Question: I'm trying to create a servlet which loads "FirstJSP.jsp" in WEB-INF/jsp/FirstJSP.jsp
I'm having a problem with my web.xml file. I've looked through dozens of forum posts both on SO and elsewhere, yet none of them work.
Here's my current revision
'''
<?xml version="1.0" encoding="UTF-8"?>
<web-app xmlns:xsi="http://www.w3.org/2001/XMLSchema-instance" xmlns="http://java.sun.com/xml/ns/javaee" xmlns:web="http://java.sun.com/xml/ns/javaee/web-app_2_5.xsd" xsi:schemaLocation="http://java.sun.com/xml/ns/javaee http://java.sun.com/xml/ns/javaee/web-app_2_5.xsd" id="WebApp_ID" version="2.5">
<servlet>
<servlet-name>Queue</servlet-name>
<jsp-file>/jsp/FirstJSP.jsp</jsp-file>
</servlet>
<servlet-mapping>
<servlet-name>Queue</servlet-name>
<url-pattern>/FirstJSP.jsp</url-pattern>
</servlet-mapping>
'''
And here is a screenshot to show the file hierarchy. I think I've tried about every method possible, so there must be something very simple I am missing :) Thank you.

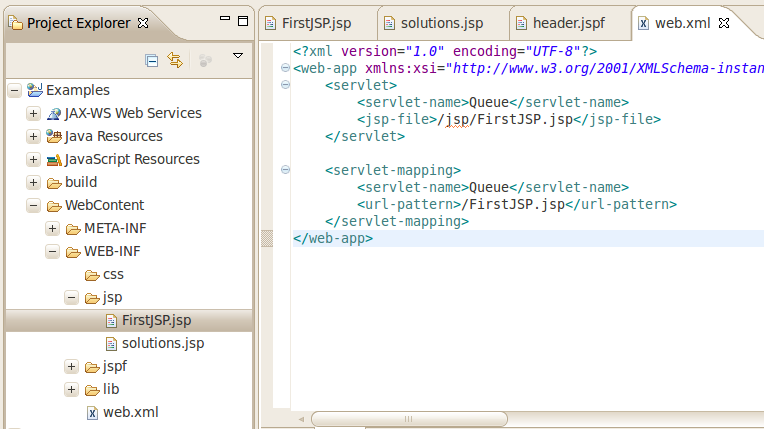
Answer: I guess JSPs should be outside the WEB-INF. You may see an example here <URL>
or even better, here: <URL>